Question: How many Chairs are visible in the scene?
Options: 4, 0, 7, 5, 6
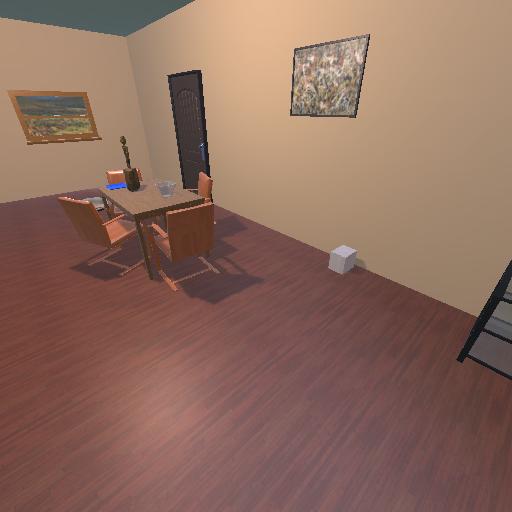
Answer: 4